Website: apple
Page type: cart
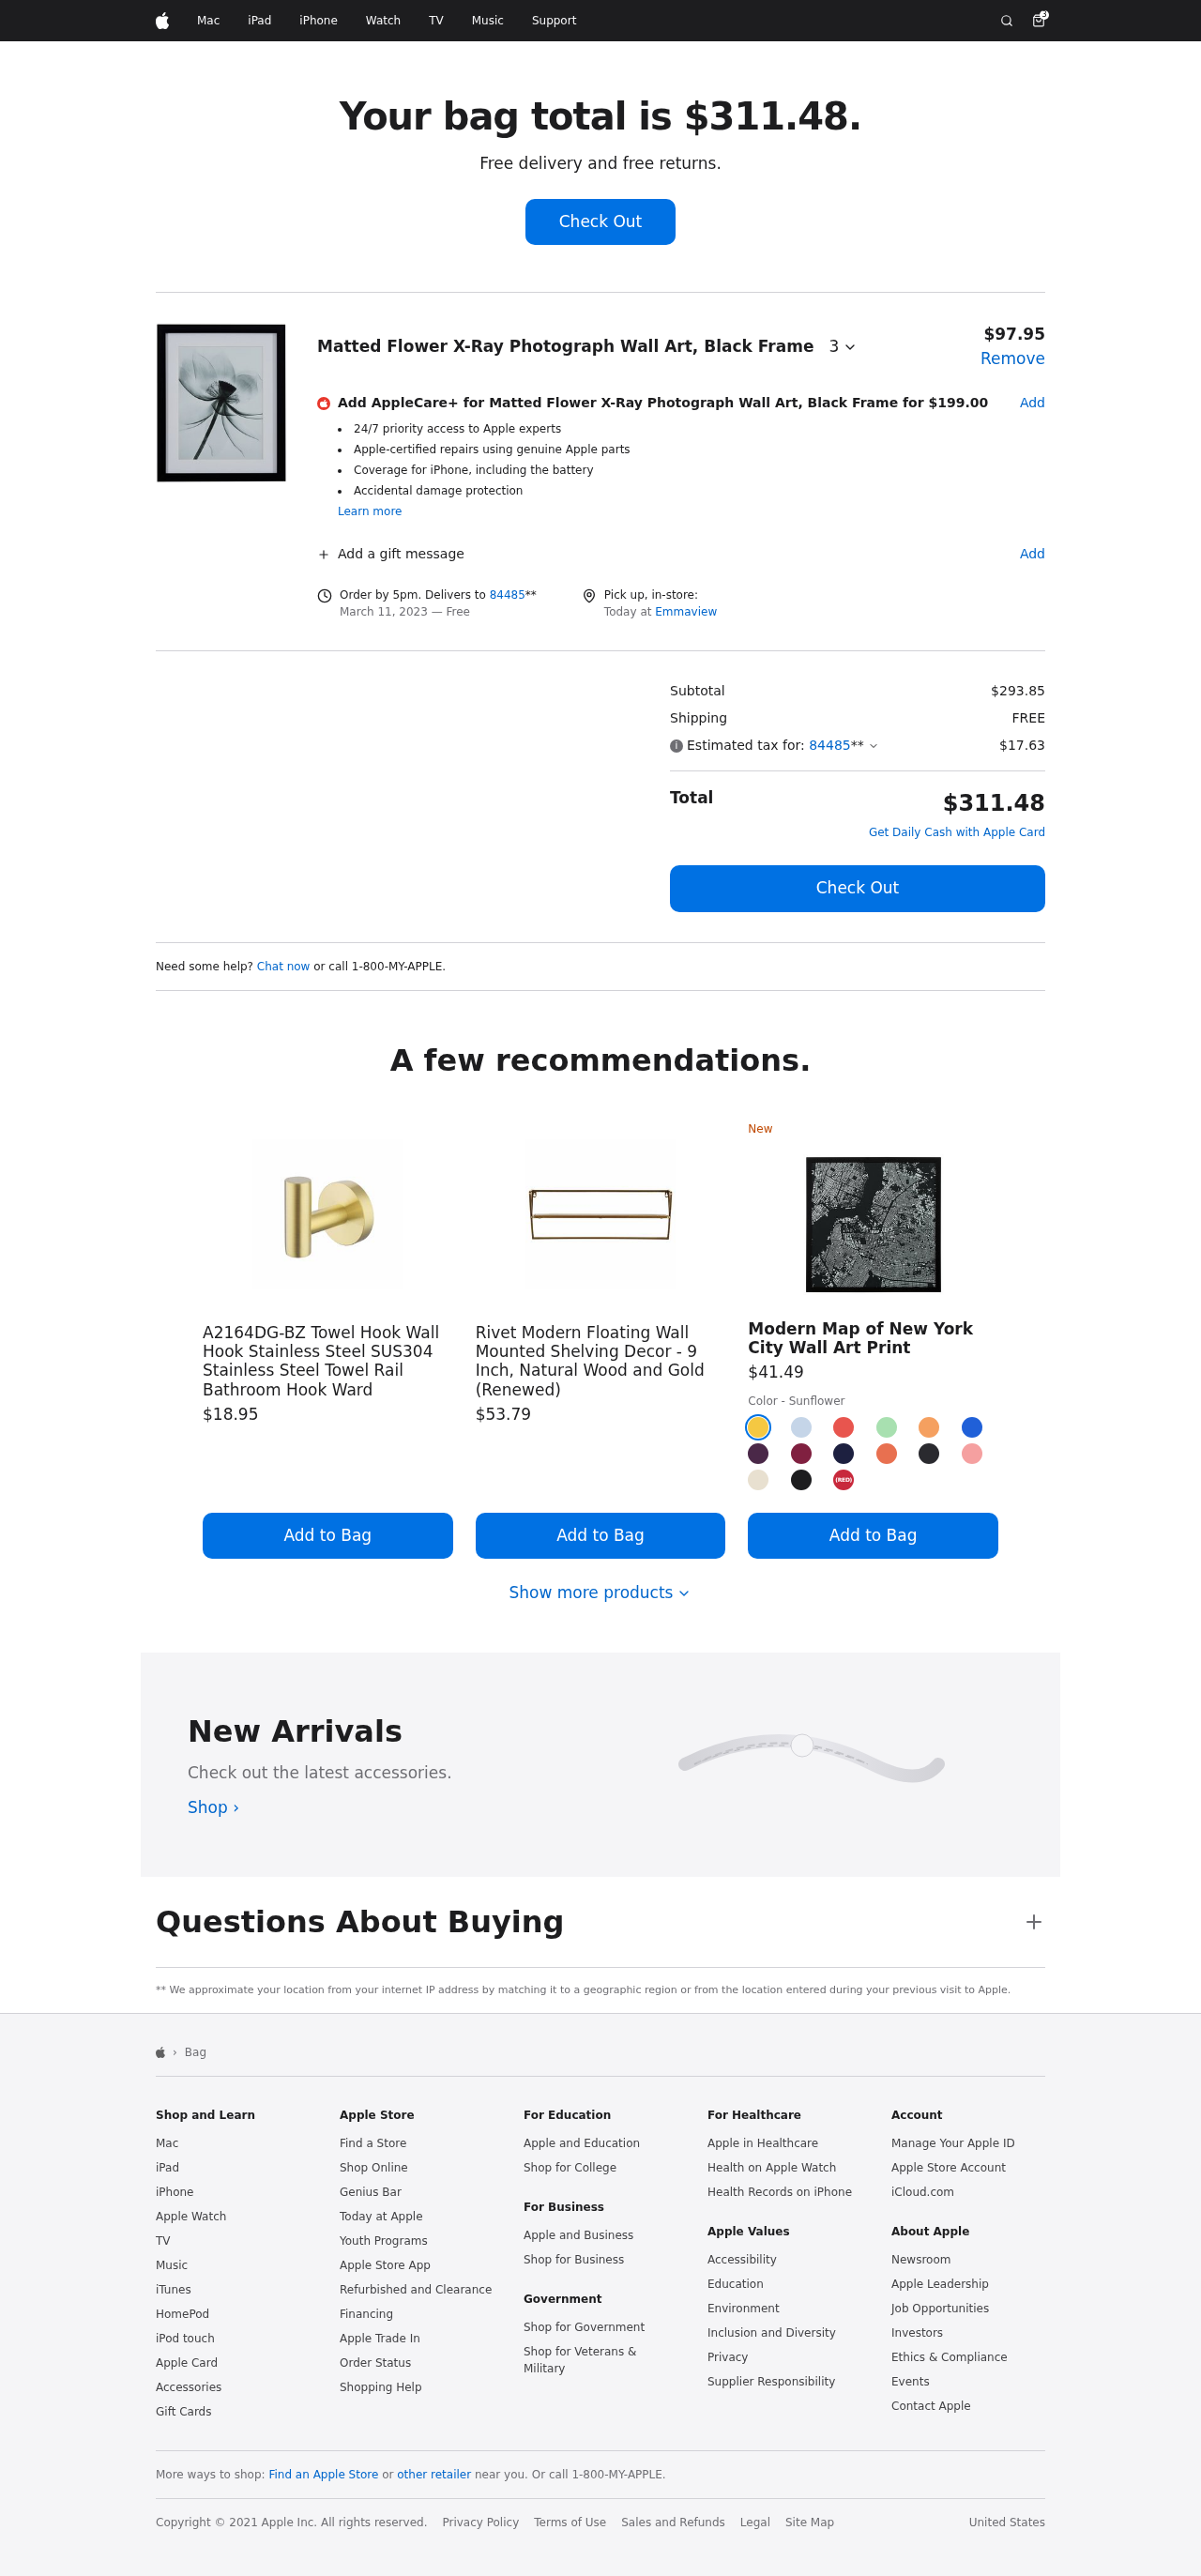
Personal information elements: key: PII_CITY
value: Emmaview
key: PII_POSTCODE
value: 84485
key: PII_POSTCODE2
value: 84485
Product elements: key: PRODUCT1_NAME
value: Matted Flower X-Ray Photograph Wall Art, Black Frame
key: PRODUCT1_PRICE
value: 97.95
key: PRODUCT1_QUANTITY
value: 3
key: PRODUCT2_NAME
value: A2164DG-BZ Towel Hook Wall Hook Stainless Steel SUS304 Stainless Steel Towel Rail Bathroom Hook Ward
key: PRODUCT2_PRICE
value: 18.95
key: PRODUCT3_NAME
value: Rivet Modern Floating Wall Mounted Shelving Decor - 9 Inch, Natural Wood and Gold (Renewed)
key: PRODUCT3_PRICE
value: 53.79
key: PRODUCT4_NAME
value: Modern Map of New York City Wall Art Print
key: PRODUCT4_PRICE
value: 41.49
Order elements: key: ORDER_NUM_ITEMS
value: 3
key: ORDER_TOTAL
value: $311.48
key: ORDER_SHIPPING_DATE
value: March 11, 2023
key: ORDER_SUBTOTAL
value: $293.85
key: ORDER_SHIPPING_COST
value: FREE
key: ORDER_TAX
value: $17.63